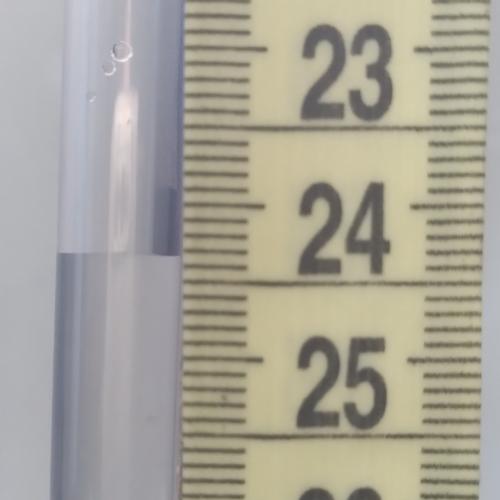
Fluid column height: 24.3 cm